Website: home-depot
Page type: customer-info-address
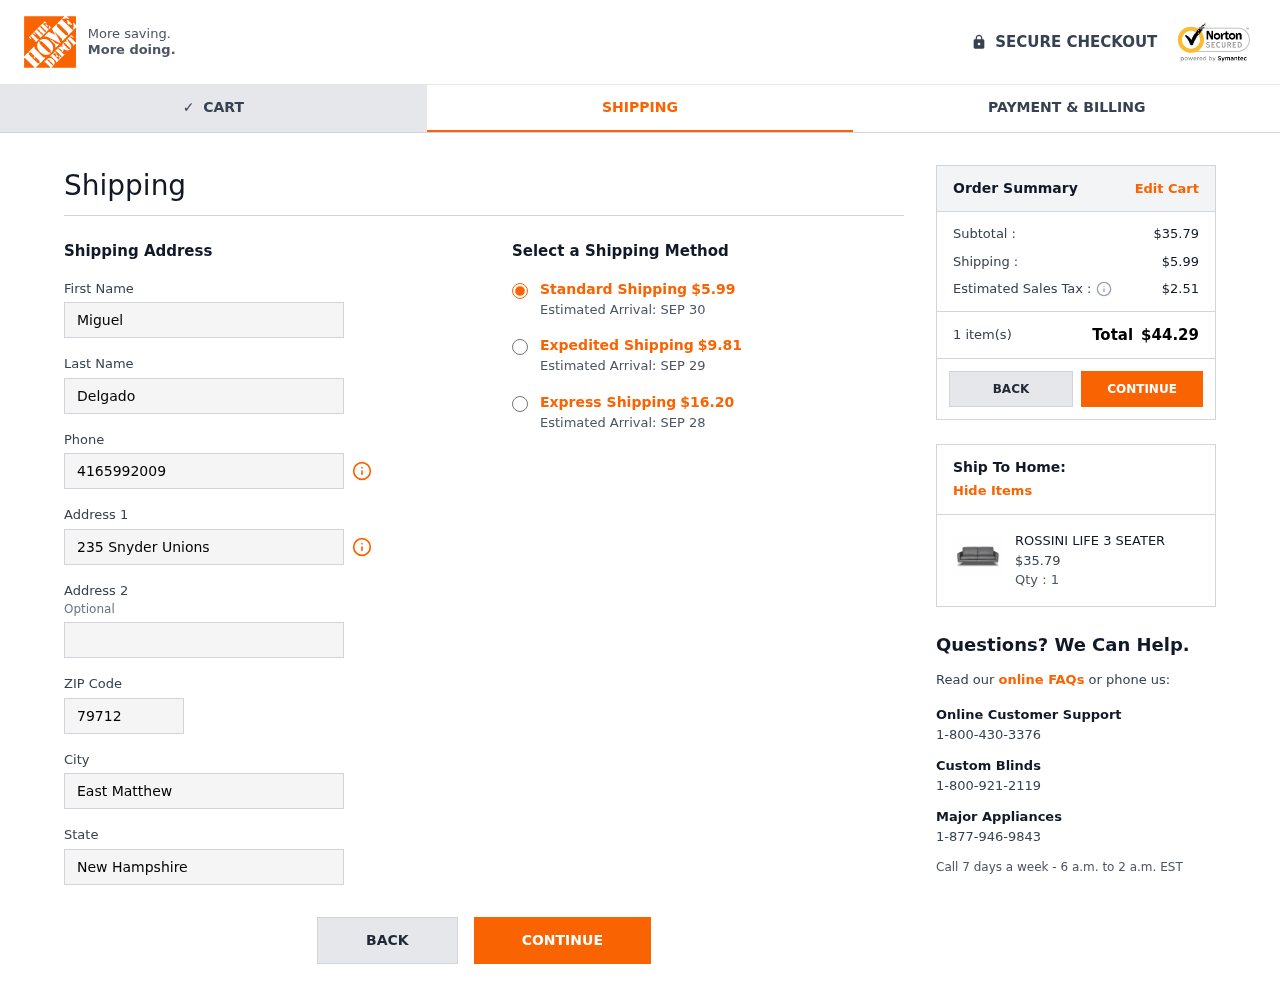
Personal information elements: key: PII_CITY
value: East Matthew
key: PII_FIRSTNAME
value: Miguel
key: PII_LASTNAME
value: Delgado
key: PII_PHONE
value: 4165992009
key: PII_POSTCODE
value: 79712
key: PII_STATE
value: New Hampshire
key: PII_STREET
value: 235 Snyder Unions
Product elements: key: PRODUCT1_NAME
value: ROSSINI LIFE 3 SEATER
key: PRODUCT1_PRICE
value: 35.79
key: PRODUCT1_QUANTITY
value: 1
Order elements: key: ORDER_SHIPPING_COST
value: $5.99
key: ORDER_DELIVERY_DATE
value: Estimated Arrival: SEP 30
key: ORDER_SHIPPING_COST_EXPEDITED
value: $9.81
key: ORDER_DELIVERY_DATE_EXPEDITED
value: Estimated Arrival: SEP 29
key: ORDER_SHIPPING_COST_EXPRESS
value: $16.20
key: ORDER_DELIVERY_DATE_EXPRESS
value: Estimated Arrival: SEP 28
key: ORDER_SUBTOTAL
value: $35.79
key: ORDER_TAX
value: $2.51
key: ORDER_NUM_ITEMS
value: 1 item(s)
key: ORDER_TOTAL
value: $44.29